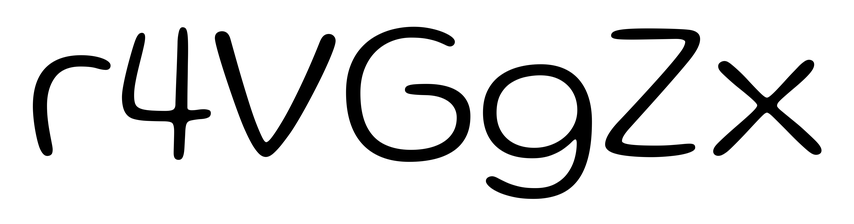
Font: Gluten_ExtraLight